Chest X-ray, PA view. Patient: 67 years old, sex M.
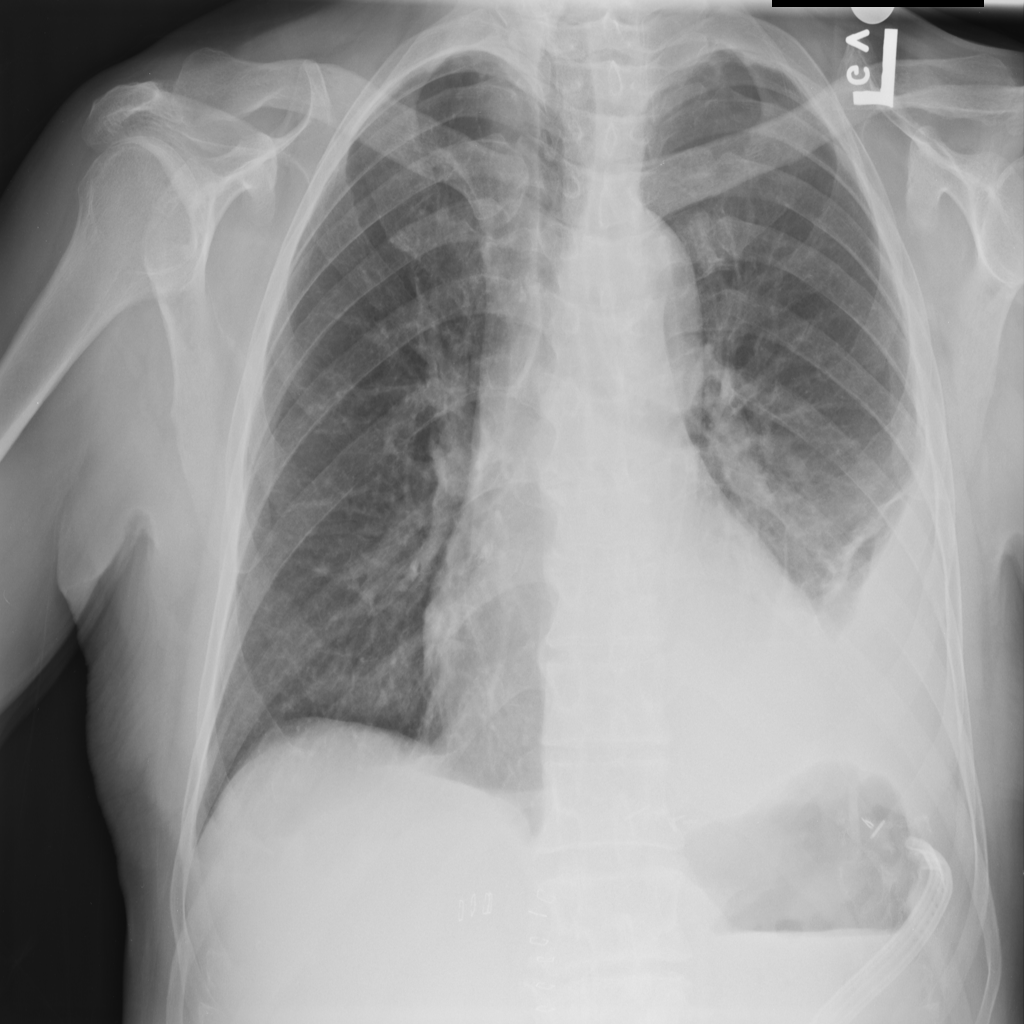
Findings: Effusion